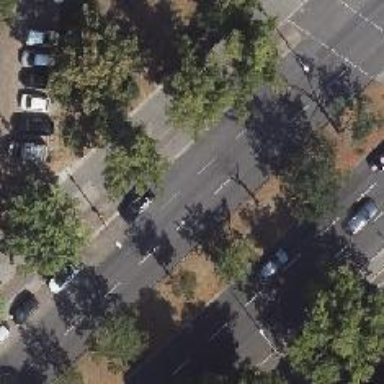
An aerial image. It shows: Secondary road with asphalt surface. There is cycle track on the right side.